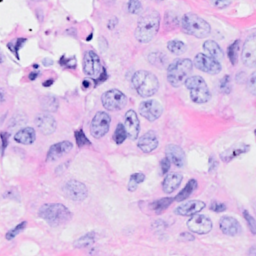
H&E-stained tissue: Breast